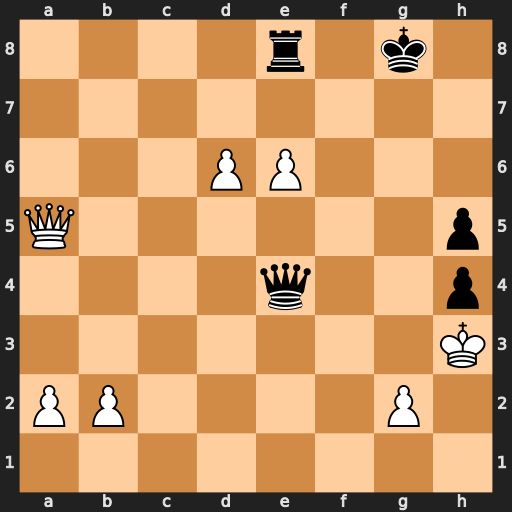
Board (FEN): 4r1k1/8/3PP3/Q6p/4q2p/7K/PP4P1/8
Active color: w
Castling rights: -
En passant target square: -
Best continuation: Qg5+ Kh7 Qxh5+